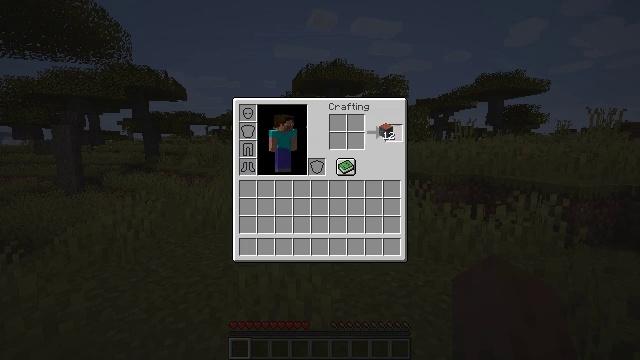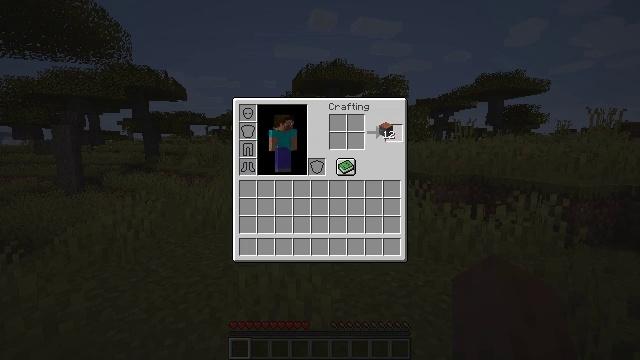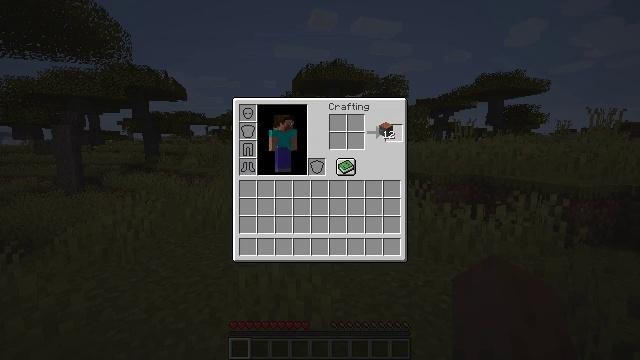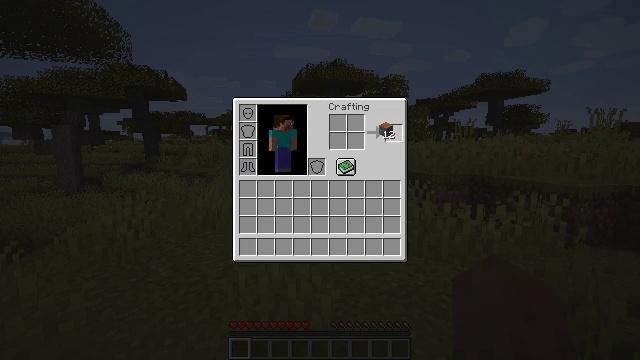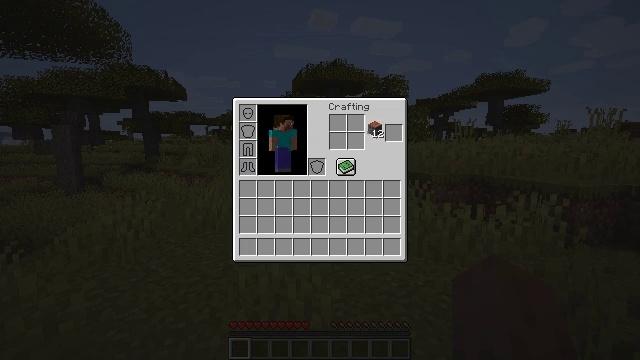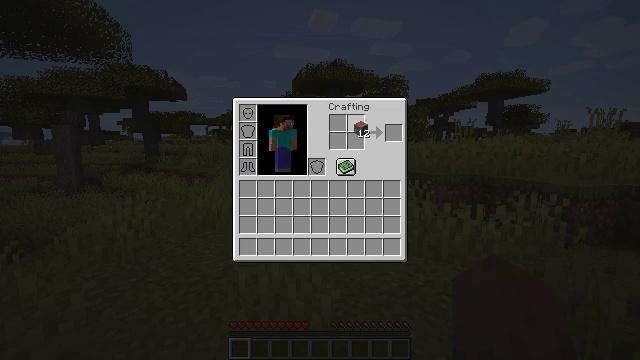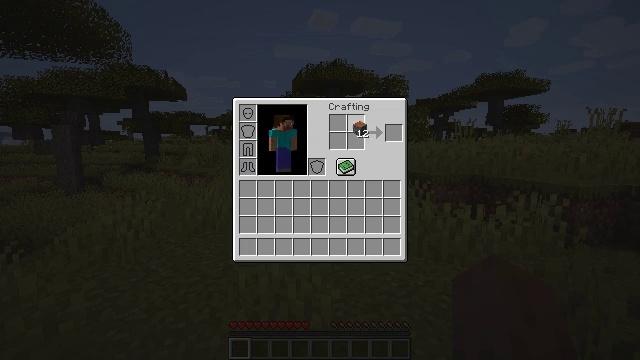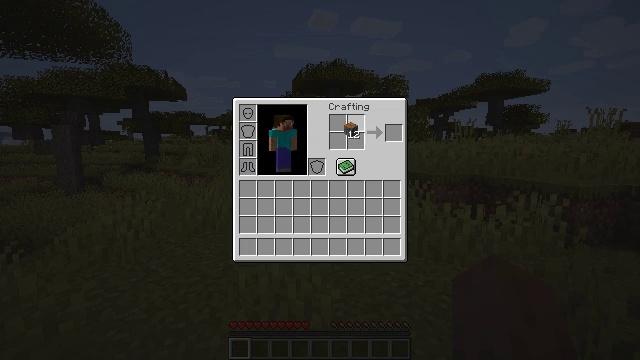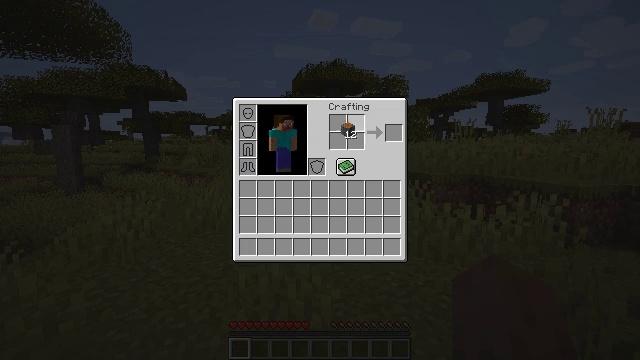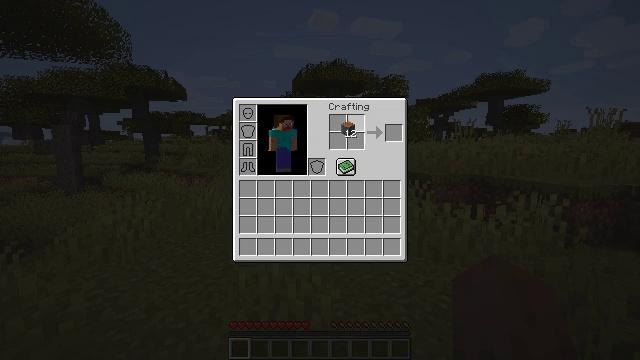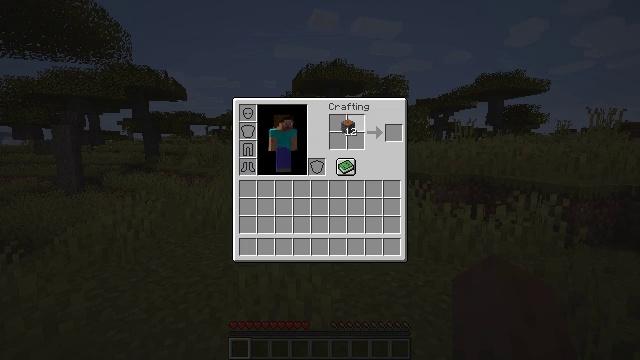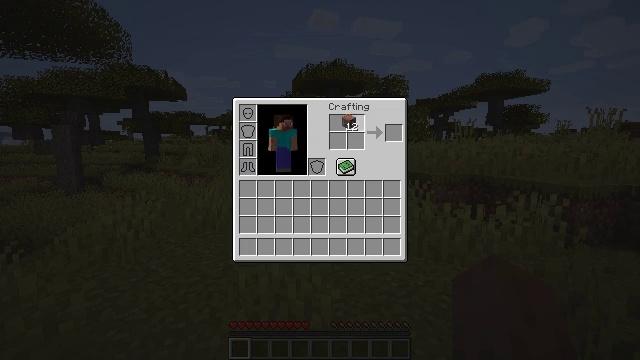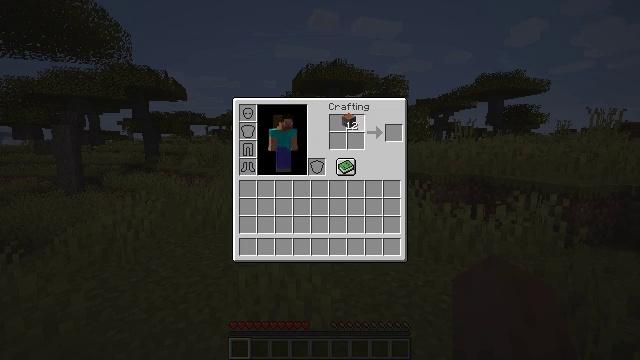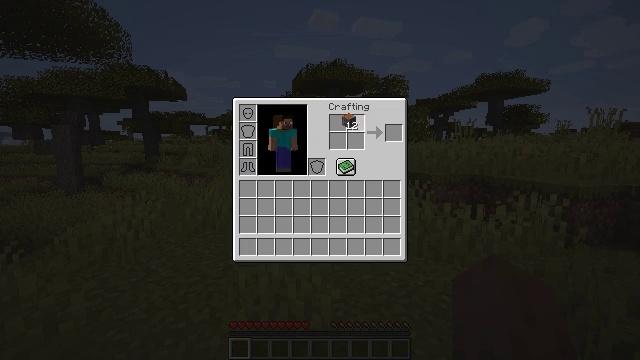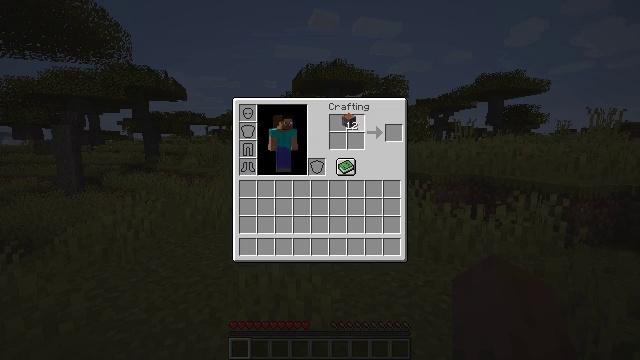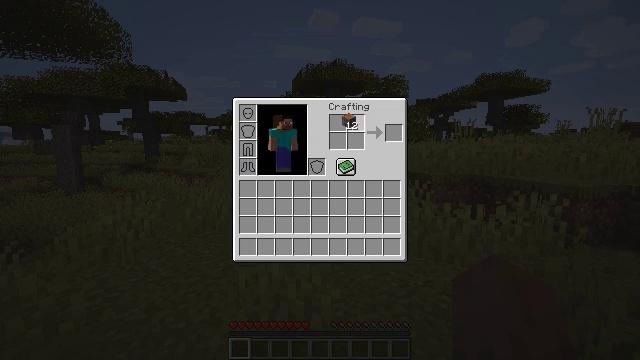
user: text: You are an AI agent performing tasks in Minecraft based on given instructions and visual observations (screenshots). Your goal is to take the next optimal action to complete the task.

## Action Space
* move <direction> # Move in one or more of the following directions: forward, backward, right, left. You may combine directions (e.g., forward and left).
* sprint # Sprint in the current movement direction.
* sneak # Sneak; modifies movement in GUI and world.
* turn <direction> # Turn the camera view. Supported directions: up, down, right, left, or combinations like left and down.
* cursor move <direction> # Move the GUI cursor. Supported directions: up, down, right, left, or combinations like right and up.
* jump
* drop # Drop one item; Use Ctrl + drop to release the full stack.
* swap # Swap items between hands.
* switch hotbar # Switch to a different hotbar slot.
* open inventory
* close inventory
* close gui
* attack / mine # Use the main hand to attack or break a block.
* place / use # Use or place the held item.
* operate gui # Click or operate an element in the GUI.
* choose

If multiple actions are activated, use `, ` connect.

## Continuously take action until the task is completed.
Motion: motion action
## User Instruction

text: Change acacia wood into acacia planks in the crafting grid.
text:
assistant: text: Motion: no_op
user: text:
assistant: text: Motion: no_op
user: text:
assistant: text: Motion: no_op
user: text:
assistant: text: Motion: cursor move left
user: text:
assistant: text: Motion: cursor move left
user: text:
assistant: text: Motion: no_op
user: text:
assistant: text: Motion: cursor move left
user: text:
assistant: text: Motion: no_op
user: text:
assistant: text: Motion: no_op
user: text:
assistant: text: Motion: no_op
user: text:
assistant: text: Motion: no_op
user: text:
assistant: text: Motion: no_op
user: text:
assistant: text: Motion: no_op
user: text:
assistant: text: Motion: no_op
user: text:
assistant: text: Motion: operate gui
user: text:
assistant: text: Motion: operate gui
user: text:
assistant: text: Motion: operate gui
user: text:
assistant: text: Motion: no_op
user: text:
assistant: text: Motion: no_op
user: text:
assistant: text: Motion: cursor move down
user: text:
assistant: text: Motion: cursor move down
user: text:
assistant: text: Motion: no_op
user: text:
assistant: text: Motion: no_op
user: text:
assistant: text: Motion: no_op
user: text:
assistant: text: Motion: no_op
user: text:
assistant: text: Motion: no_op
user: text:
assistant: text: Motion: no_op
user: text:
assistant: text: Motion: no_op
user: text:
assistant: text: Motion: no_op
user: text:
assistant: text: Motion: no_op